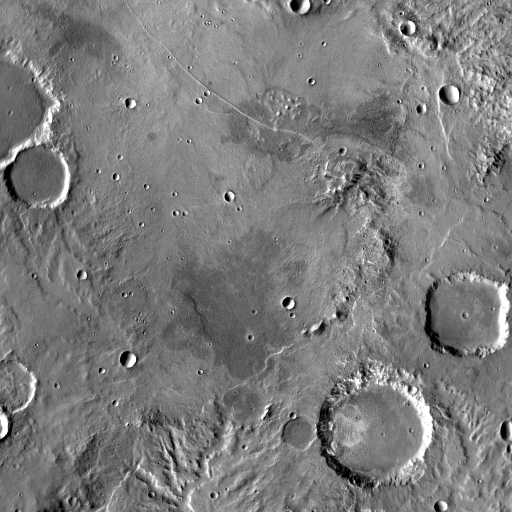
Crater classes present: Background, Other, Buried